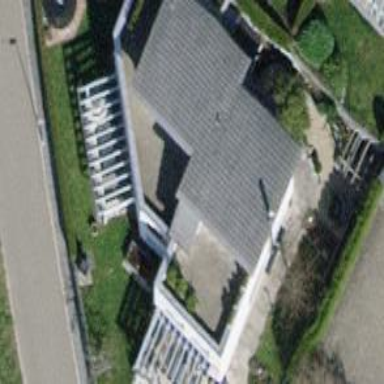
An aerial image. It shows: Terrace building.